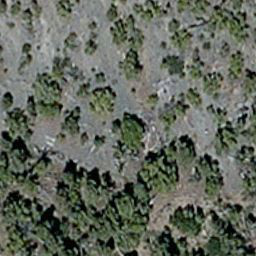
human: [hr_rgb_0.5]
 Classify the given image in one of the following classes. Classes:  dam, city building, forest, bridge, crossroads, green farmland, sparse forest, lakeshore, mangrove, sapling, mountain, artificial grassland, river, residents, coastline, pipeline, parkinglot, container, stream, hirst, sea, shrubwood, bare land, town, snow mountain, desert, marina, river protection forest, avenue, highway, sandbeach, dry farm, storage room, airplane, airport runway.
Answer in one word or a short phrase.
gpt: sparse forest